Question: I am rendering HTML locally in an iPad app using jQuery Mobile. The titles are getting "..." ellipses in them, even though there is lots of room. I am using off-the-shelf JQM and JQM CSS classes.
How can I tell JQM to render the full title?
Below is a screen shot with some blue markup.
Here's the Title:
'''
'<div data-role='header' data-position='inline'>
<h1>the long title goes here</h1></div>'
'''

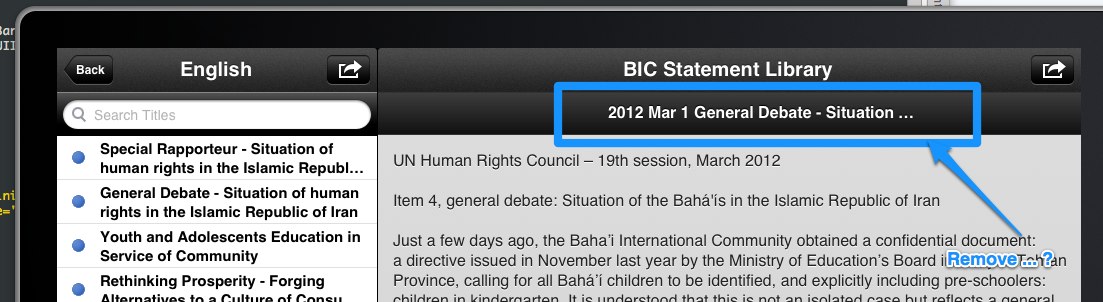
Answer: The 'h1' tag gets margin applied that you can overwrite so the title won't get clipped so much.
'''
.ui-page .ui-header h1 {
margin-left : 0;
margin-right : 0;
}
'''
Here is a demo: <URL>
Note that you will want to give 'left'/'right' 'margin' values that make it so your title won't overlap with your icon(s).